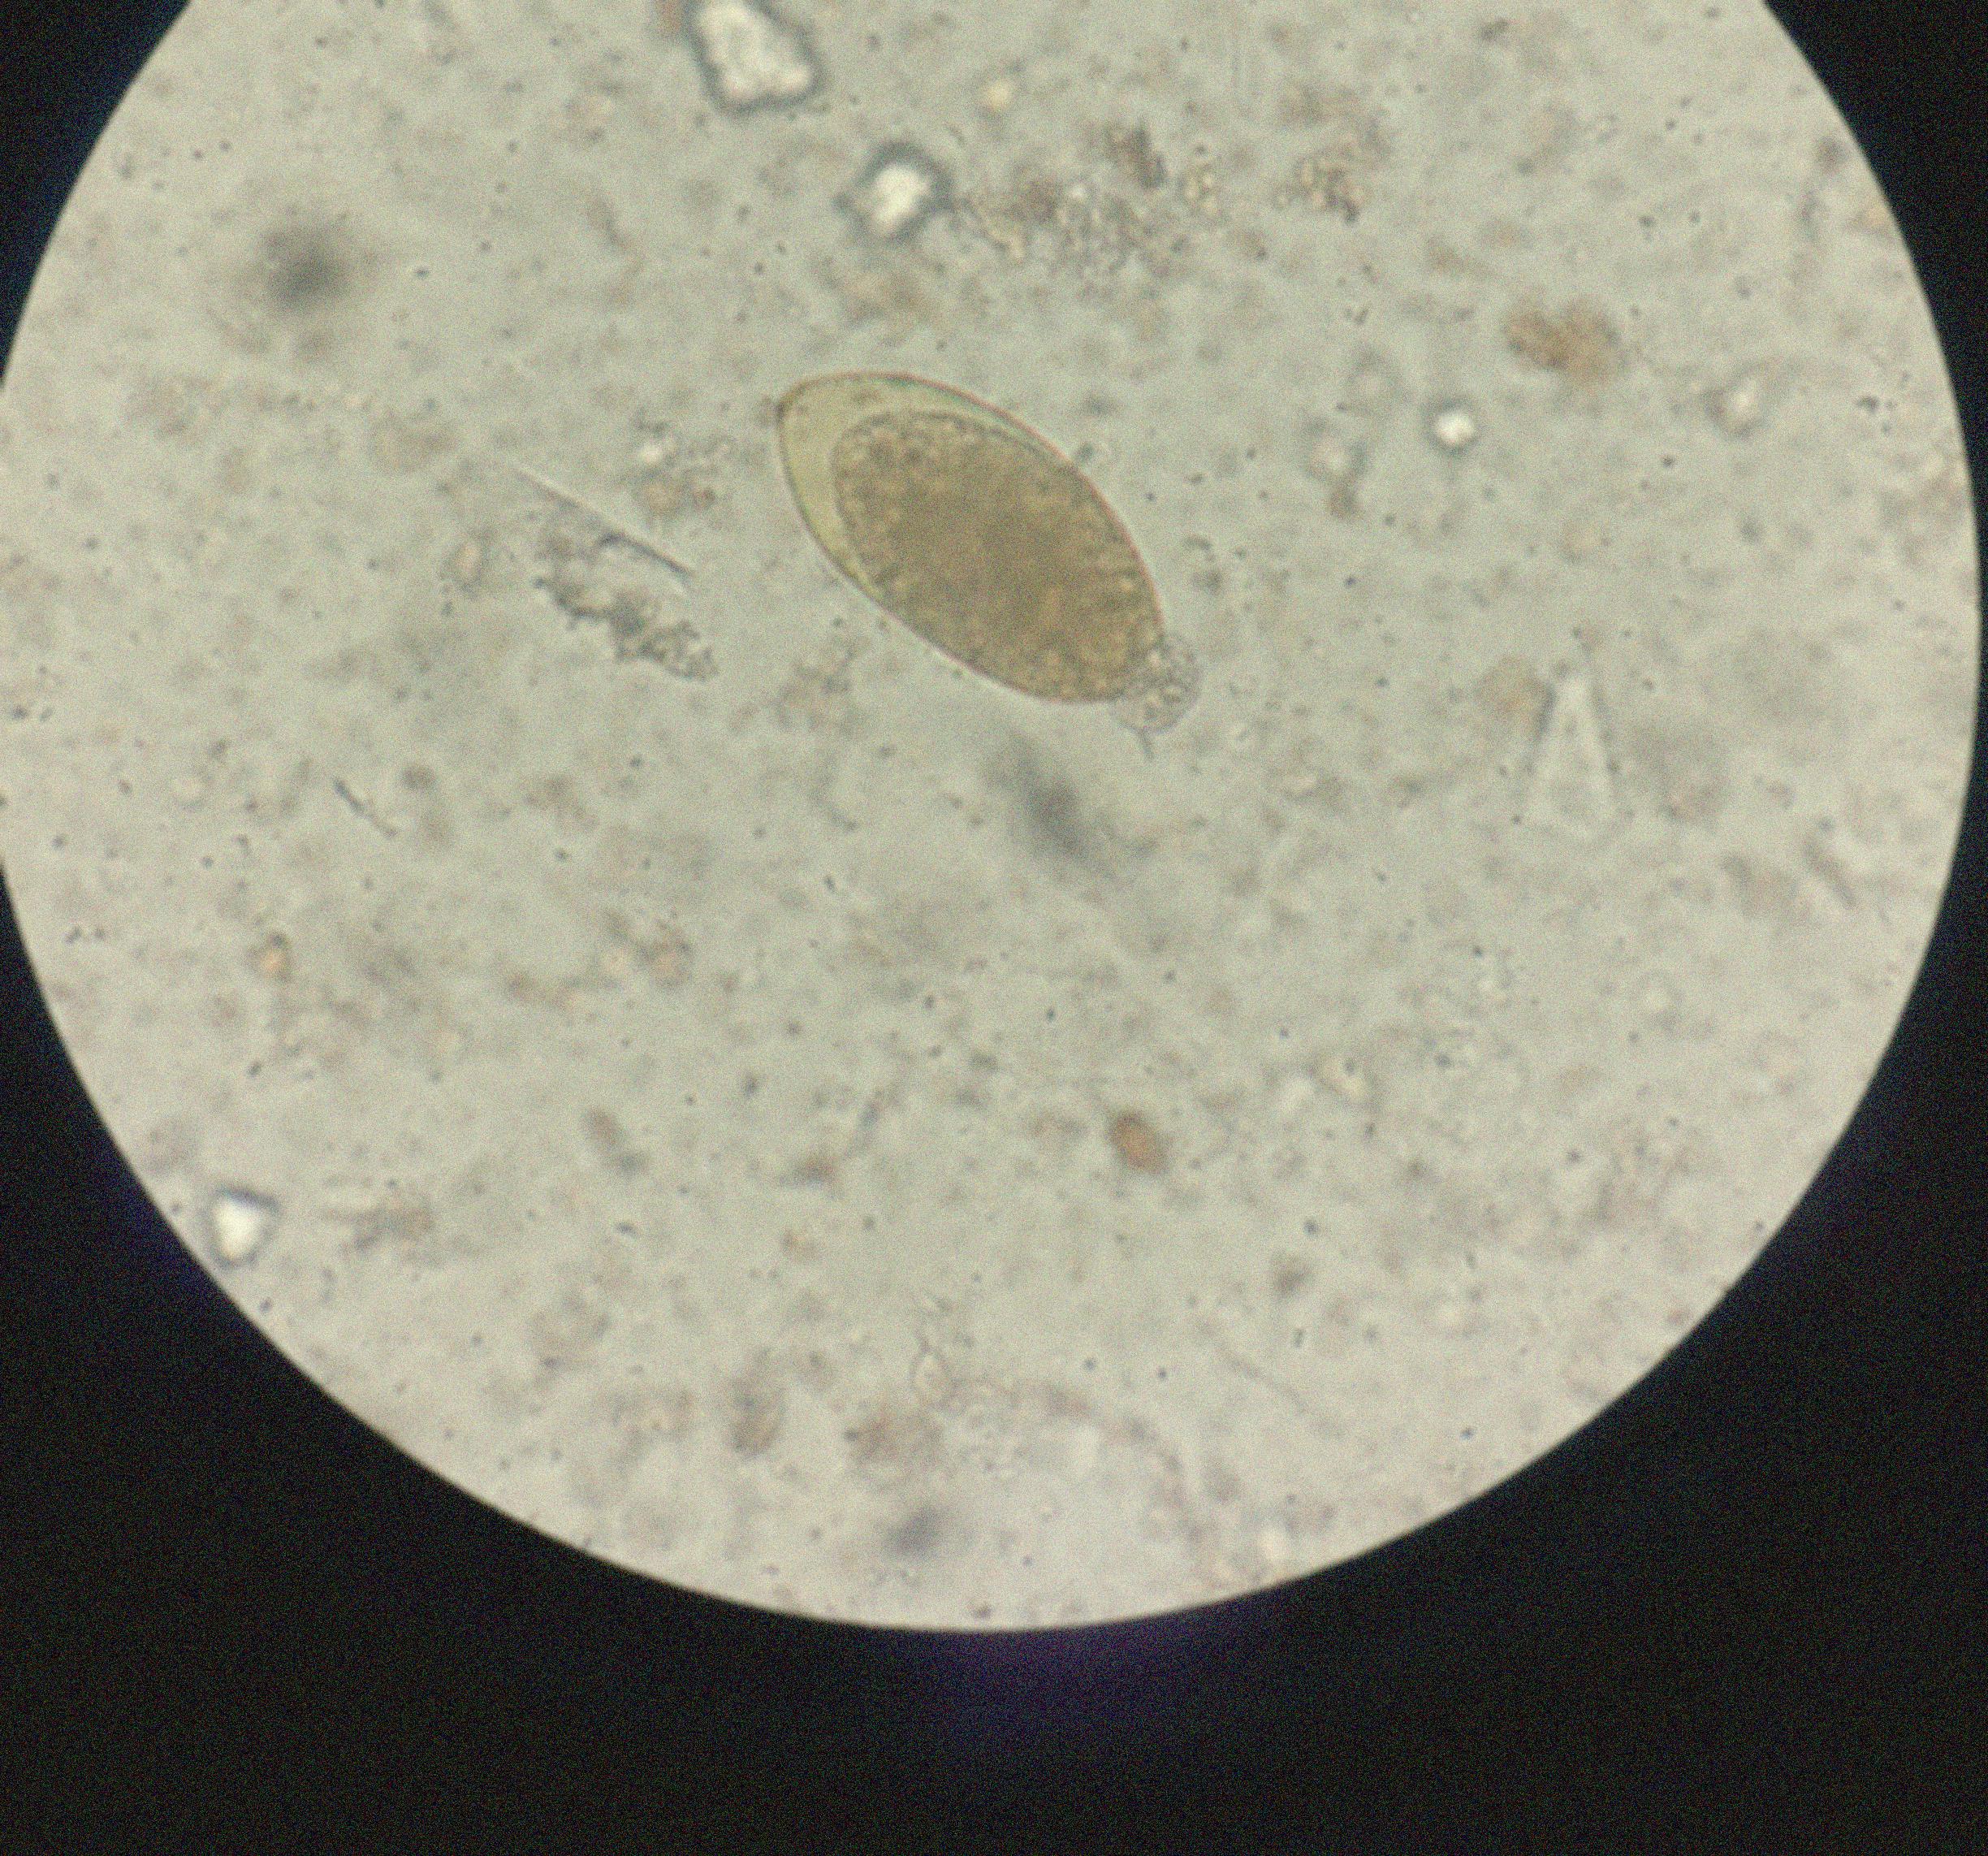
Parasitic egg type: Fasciolopsis buski